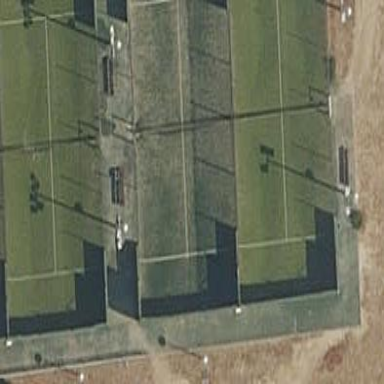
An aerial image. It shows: Paddle tennis court on leisure land.